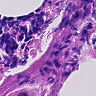
Metastatic tissue present: no